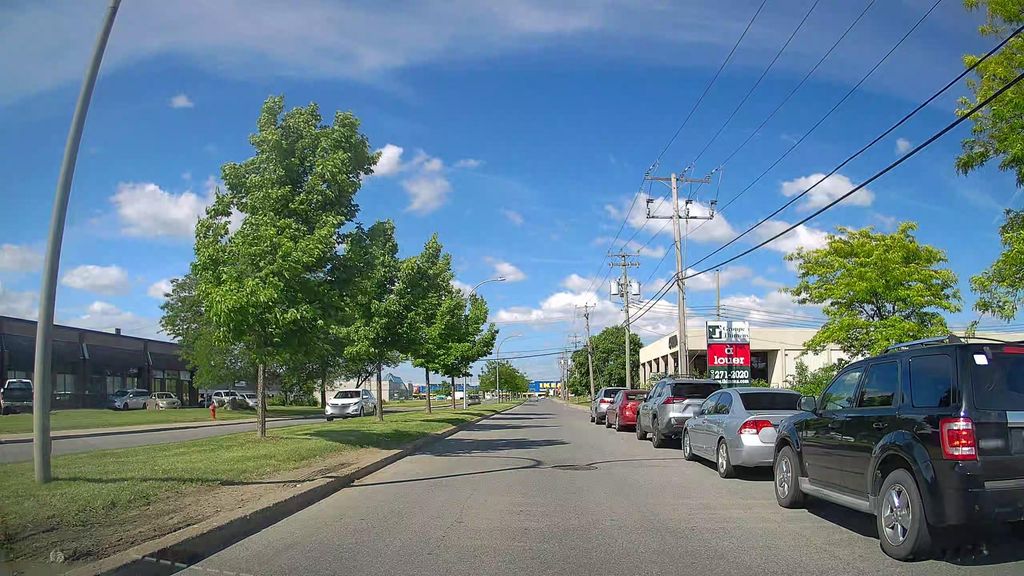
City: montreal